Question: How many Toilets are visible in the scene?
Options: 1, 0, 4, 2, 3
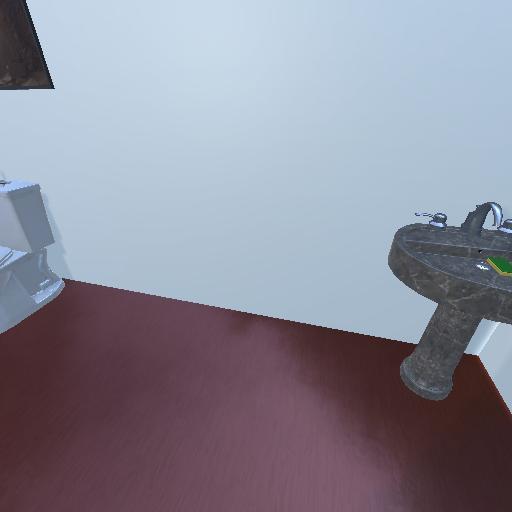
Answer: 1